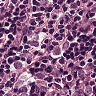
Metastatic tissue present: yes